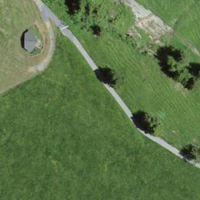
EUNIS habitat code: 26
Species observed at this site:
Buteo buteo